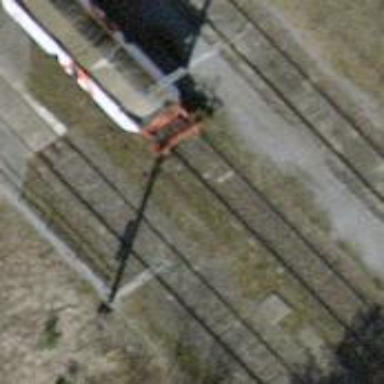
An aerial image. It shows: Single railway spur track.